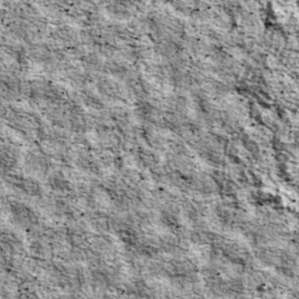
Label: non_frost